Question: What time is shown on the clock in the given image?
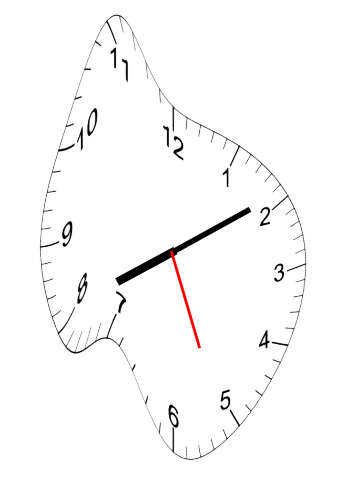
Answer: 08:09:26